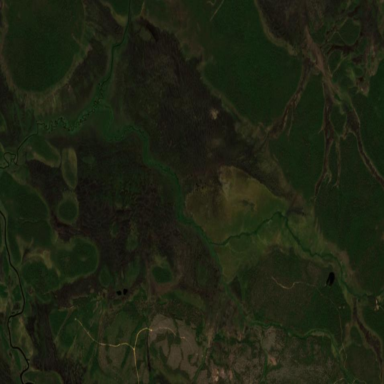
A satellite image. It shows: Marsh wetland.